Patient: sex F, age 34
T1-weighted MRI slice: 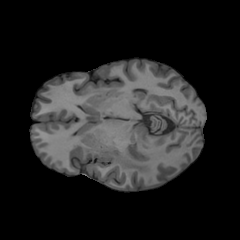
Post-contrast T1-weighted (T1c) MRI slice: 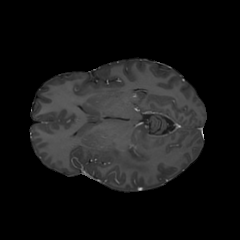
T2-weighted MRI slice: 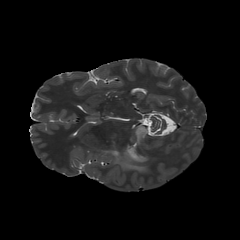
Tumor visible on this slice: yes
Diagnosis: Astrocytoma, IDH-mutant
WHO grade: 3